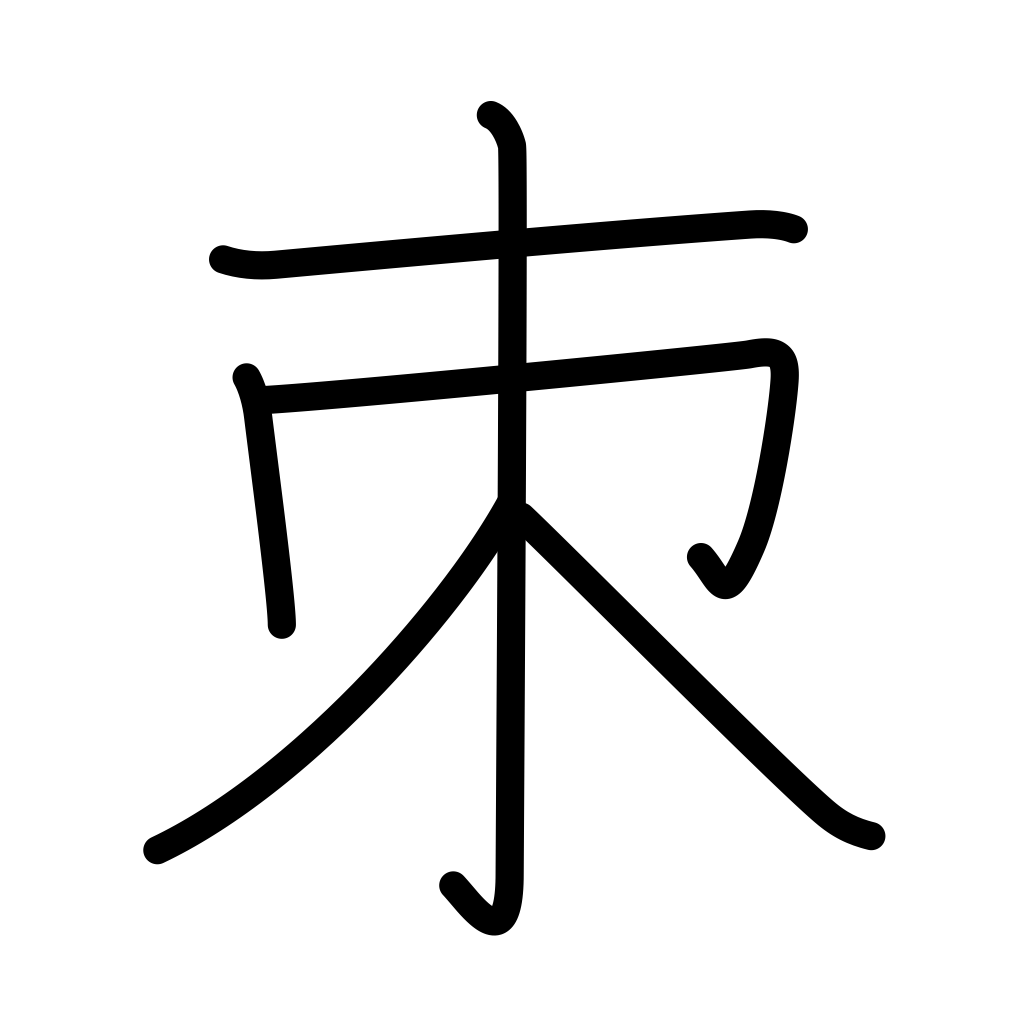
Meaning: thorn